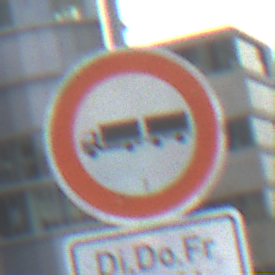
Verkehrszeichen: VerbotLastkraftwagenMitAnhaenger
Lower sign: ZeitangabenMitBeschraenkungAufWochentage3
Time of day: SunriseSunset
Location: Outdoor (Urban)
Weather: PartlyCloudy
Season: NotSpecified
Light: Natural